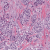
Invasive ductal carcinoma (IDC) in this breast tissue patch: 1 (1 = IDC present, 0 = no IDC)